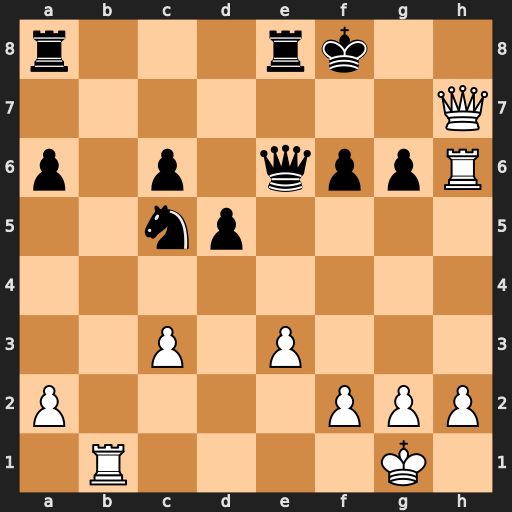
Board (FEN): r3rk2/7Q/p1p1qppR/2np4/8/2P1P3/P4PPP/1R4K1
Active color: w
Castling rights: -
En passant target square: -
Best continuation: Rxg6 Qf7 Qh6+ Ke7 Rg7